Question: See this GIF

And this is the code
'''
-(void)goGuestInfo
{
UIAlertView *alertView = [[UIAlertView alloc] initWithTitle:[@"label.change" localize]
message:@"d"
delegate:self
cancelButtonTitle:[@"label.cancel" localize]
otherButtonTitles:[@"label.name" localize],
[@"label.email" localize],
[@"label.phone" localize], nil];
[alertView show];
}
#pragma mark - Alertview delegate
-(void)alertView:(UIAlertView *)alertView didDismissWithButtonIndex:(NSInteger)buttonIndex
{
switch (buttonIndex) {
case 0: break;
case 1: [self performSegueWithIdentifier:HotelBookingGuestEditNameSegue sender:nil]; break;
case 2: [self performSegueWithIdentifier:HotelBookingGuestEditEmailSegue sender:nil]; break;
case 3: [self performSegueWithIdentifier:HotelBookingGuestEditPhoneSegue sender:nil]; break;
default: break;
}
}
'''
It only does it when I press "name" (i.e. case 1:).
I have never experienced this before and I've used alertviews many many times. Am i missing something obvious? After I go back to the app it will do the segues as it should.
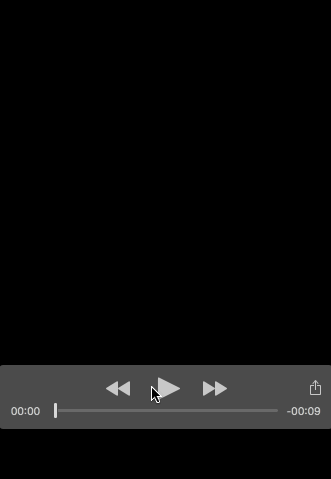
Answer: Somewhere deep down in the '#imports' there was/is a 'didClickButtonAtIndex' that made a phone call.